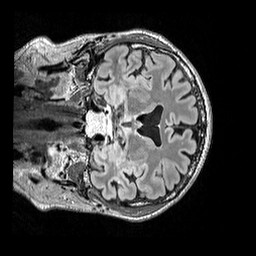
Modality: FLAIR
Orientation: coronal
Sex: male
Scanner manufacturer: siemens
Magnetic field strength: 3 T
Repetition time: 5 s
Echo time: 0.395 s